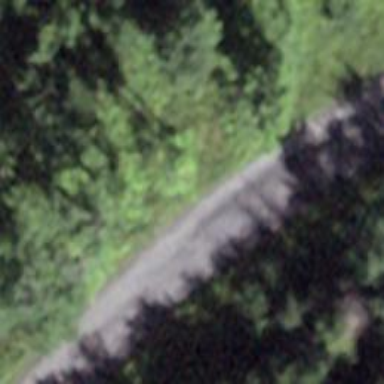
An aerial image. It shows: Unclassified road suitable for hiking in the backcountry.